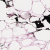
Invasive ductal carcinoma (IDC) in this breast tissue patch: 0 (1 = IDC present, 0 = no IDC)